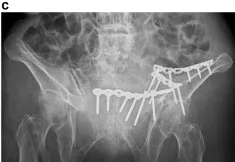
Representative post-operative X-ray images taken following surgical repair of fragility fracture of the pelvic ring. (c) Post-operative pelvic outlet view.
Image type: radiology (x_ray)